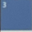
Piece: xx